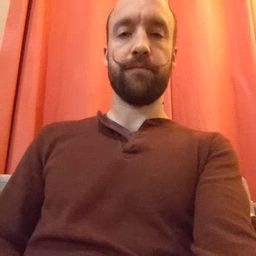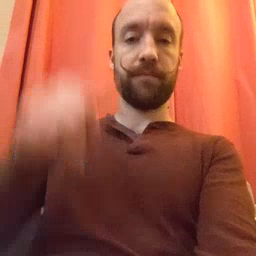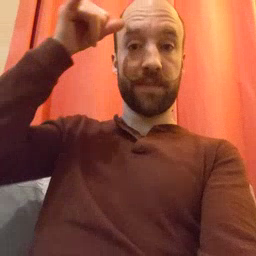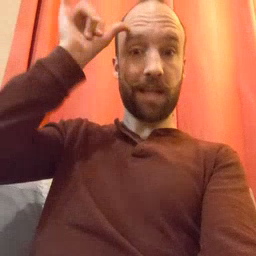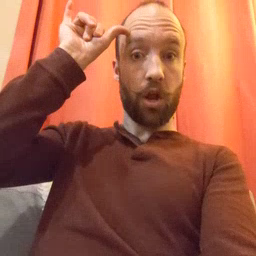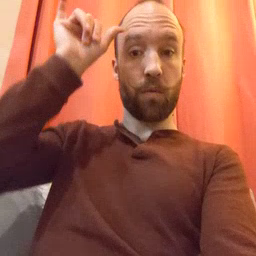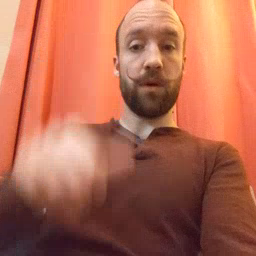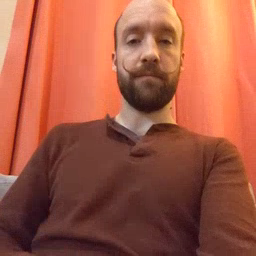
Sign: cow